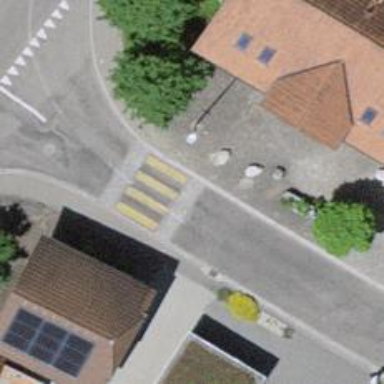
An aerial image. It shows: Zebra crossing on the road.